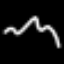
Label: squiggle